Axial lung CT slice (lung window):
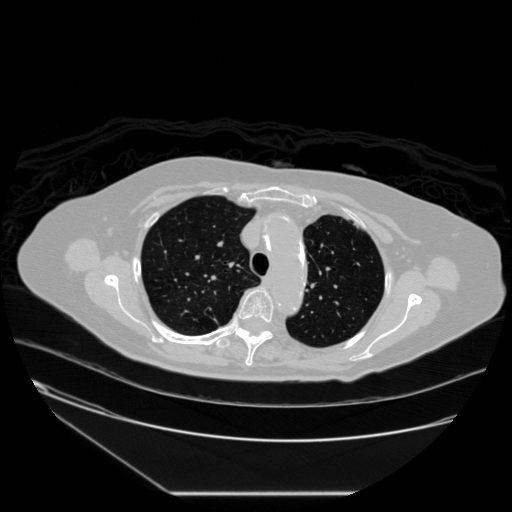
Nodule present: no